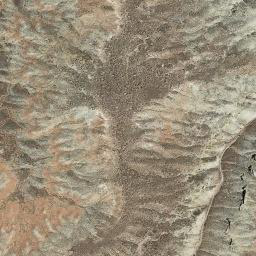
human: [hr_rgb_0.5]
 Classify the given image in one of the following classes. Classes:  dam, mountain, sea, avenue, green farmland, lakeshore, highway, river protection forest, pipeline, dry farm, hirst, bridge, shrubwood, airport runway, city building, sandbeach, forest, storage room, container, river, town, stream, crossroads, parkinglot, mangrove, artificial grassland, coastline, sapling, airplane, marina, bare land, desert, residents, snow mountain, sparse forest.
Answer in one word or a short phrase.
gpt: mountain